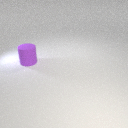
large purple rubber cylinder